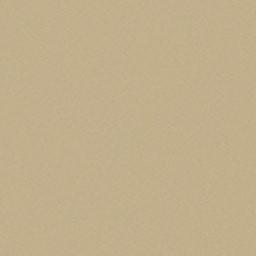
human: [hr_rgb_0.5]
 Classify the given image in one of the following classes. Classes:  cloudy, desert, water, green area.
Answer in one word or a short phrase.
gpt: desert